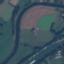
Land use / land cover: River